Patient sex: F
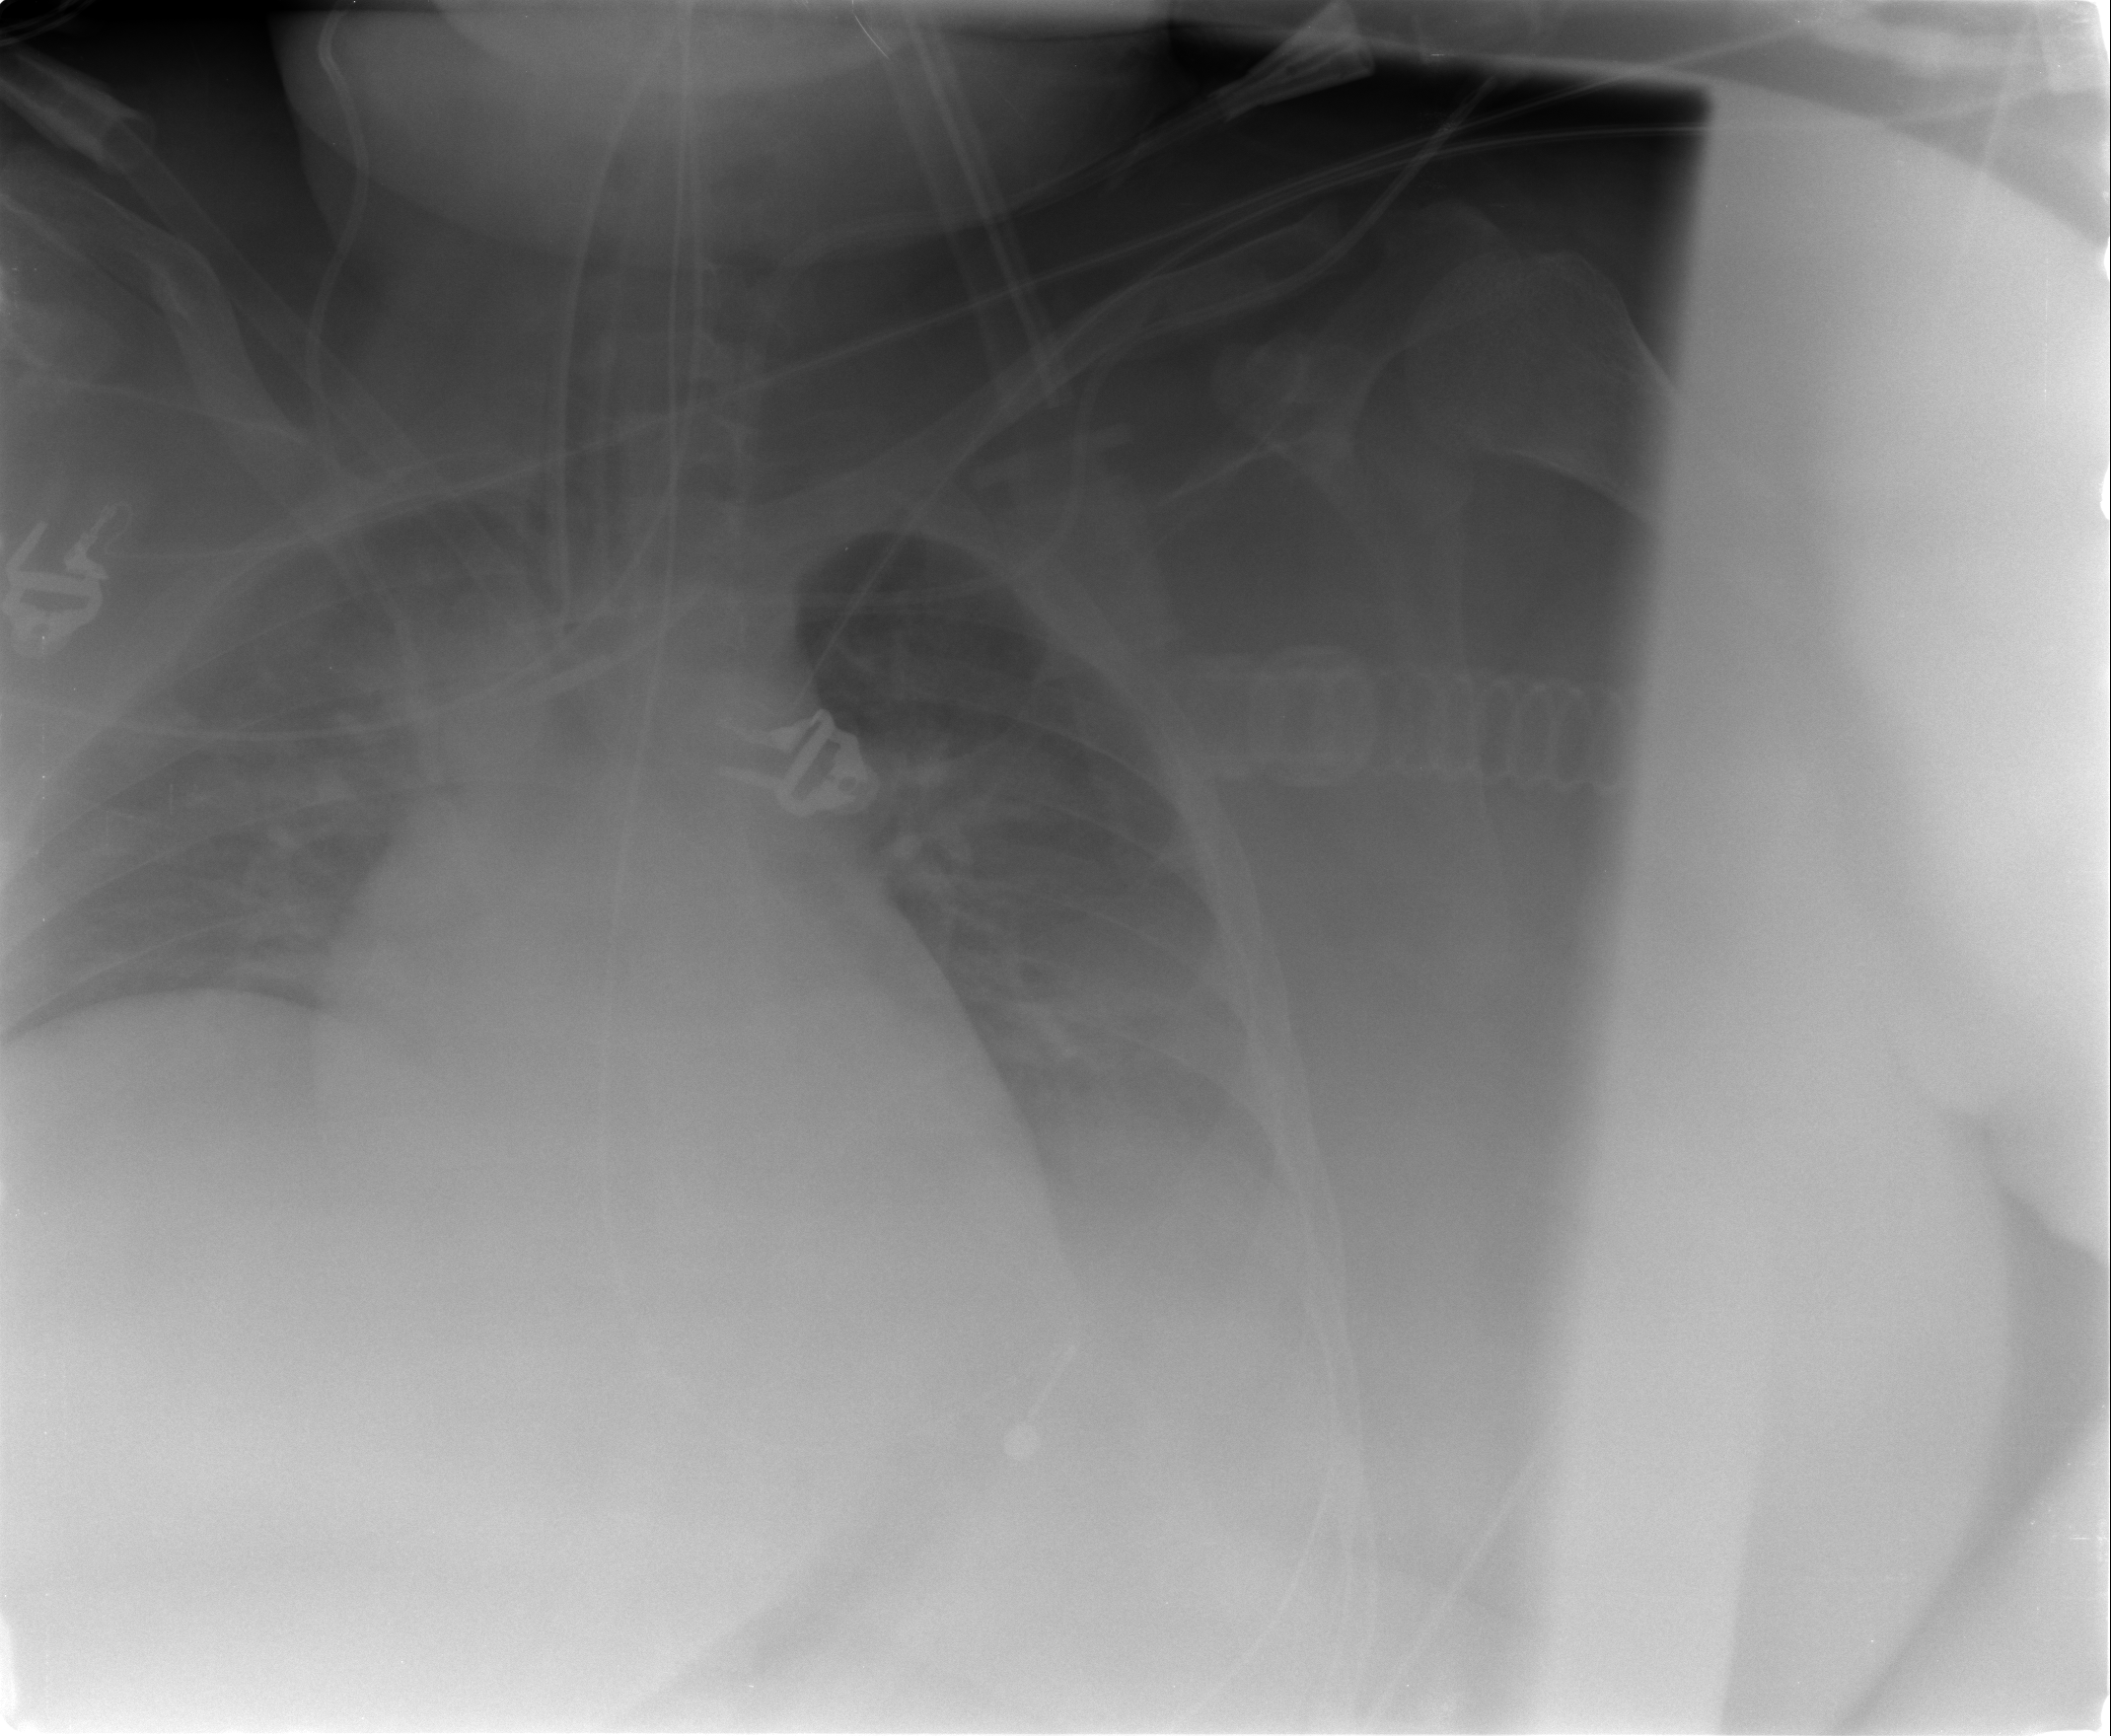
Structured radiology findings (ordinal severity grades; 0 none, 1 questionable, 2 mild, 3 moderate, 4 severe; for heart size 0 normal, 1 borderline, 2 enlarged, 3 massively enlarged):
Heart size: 0
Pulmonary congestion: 0
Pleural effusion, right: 0
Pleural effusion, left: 2
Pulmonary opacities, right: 0
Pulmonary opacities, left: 0
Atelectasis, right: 2
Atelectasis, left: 2